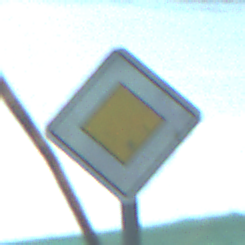
Verkehrszeichen: Vorfahrtsstrasse
Umgebung: Roofed, Special
Tageszeit: MorningAfternoon
Wetter: PartlyCloudy
Licht: Natural
Jahreszeit: NotSpecified
Kontrast: MediumContrast